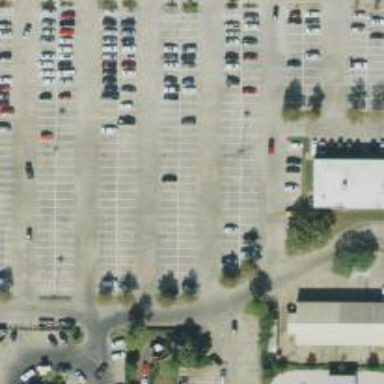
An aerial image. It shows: Parking space is available.